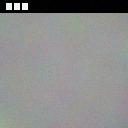
Screen state: on